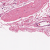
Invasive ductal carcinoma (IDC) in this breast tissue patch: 0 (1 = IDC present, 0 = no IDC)